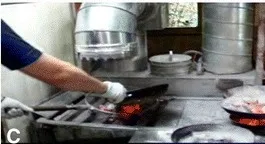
The occupational processes and tools at workplace. D. Moving the charcoal to the grid pan.
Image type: medical_photograph (skin_photograph)